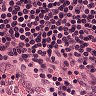
Metastatic tissue present: no